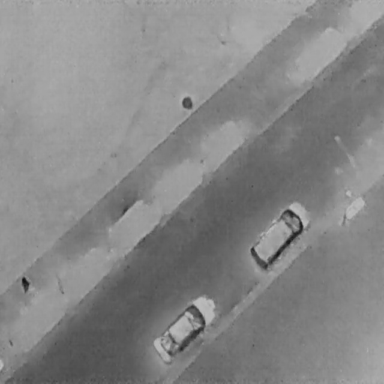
There is a Person in the infrared image.